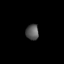
Tissue: lung
Cell type: Epithelial cells
Senescence score: 0.1791
Nuclear area (px): 196
Mean DAPI intensity: 87.878